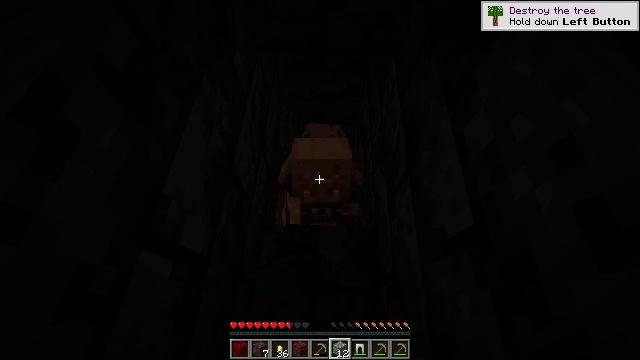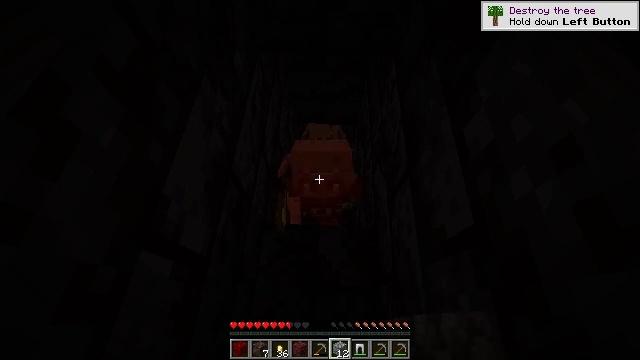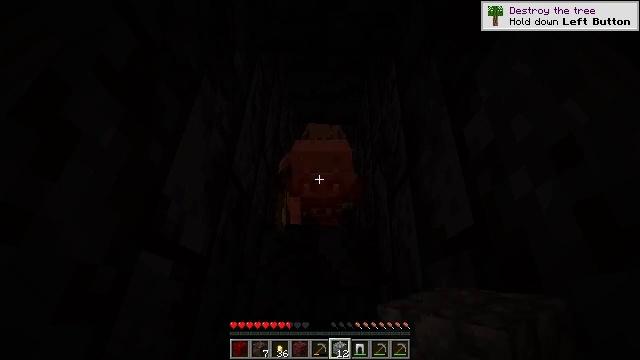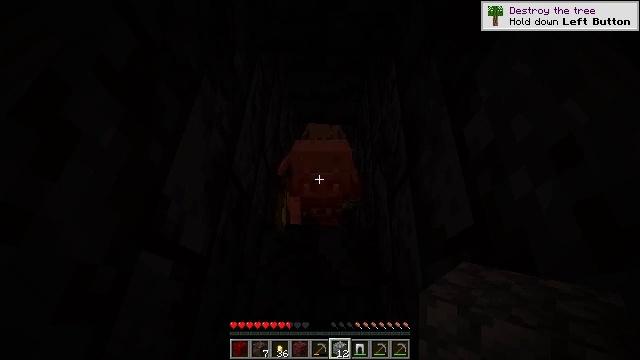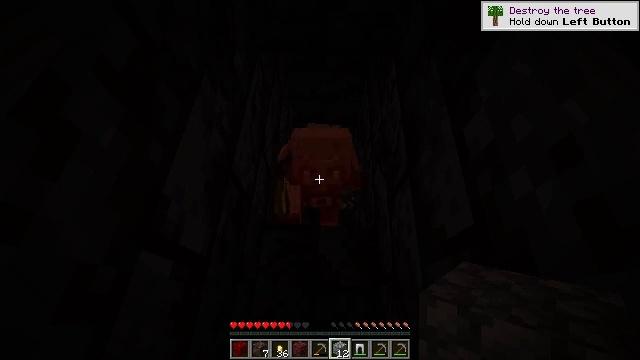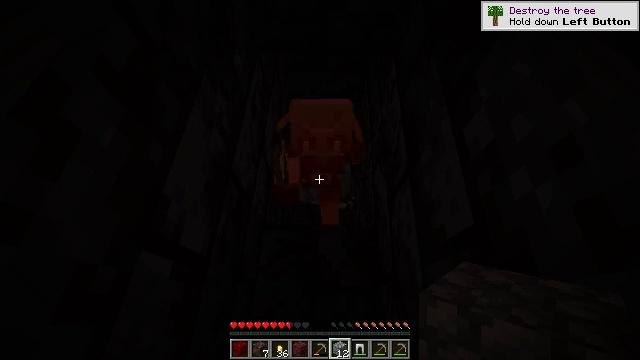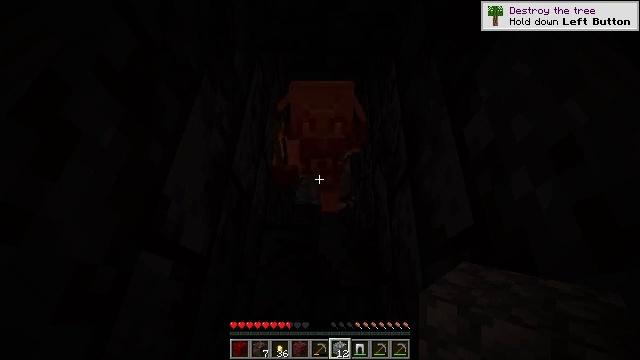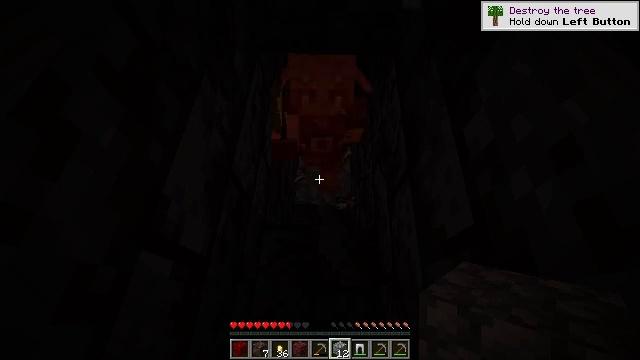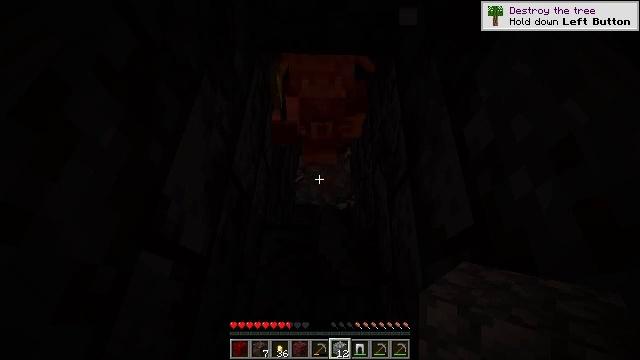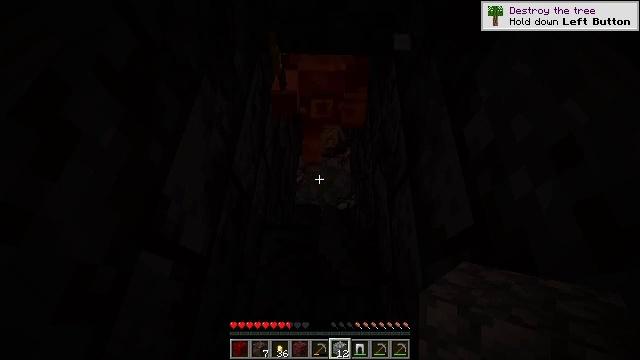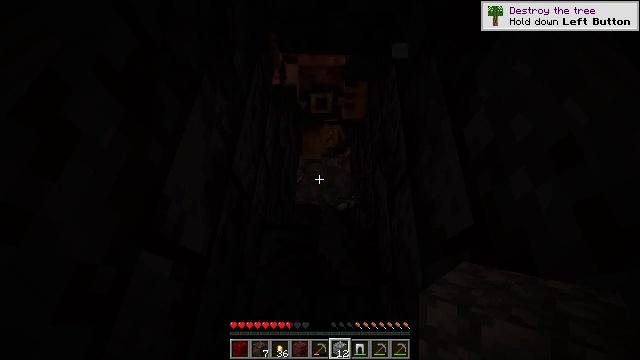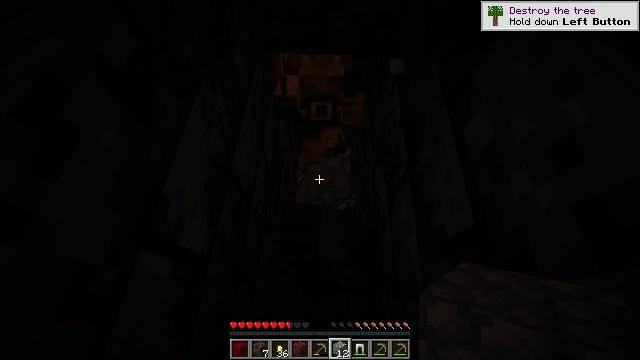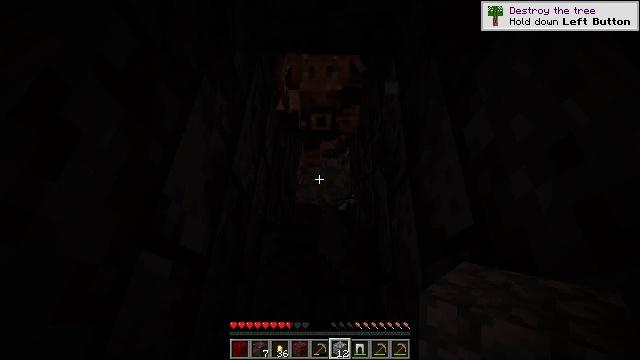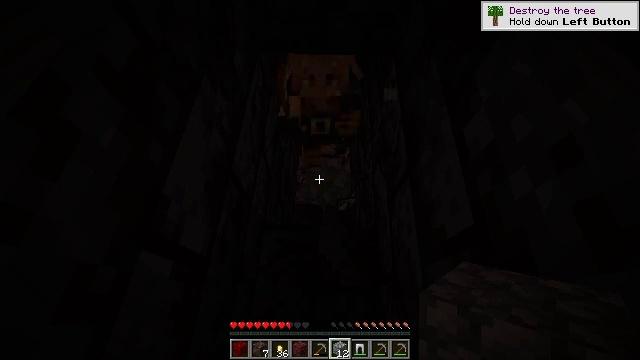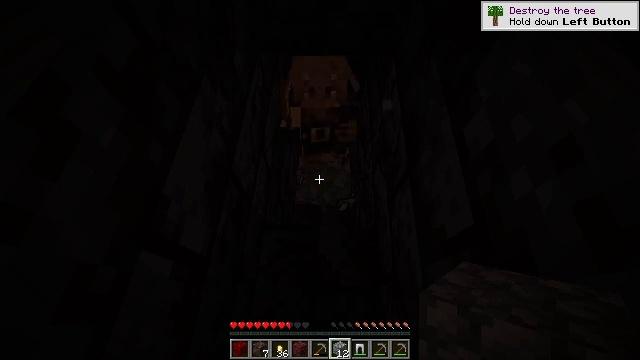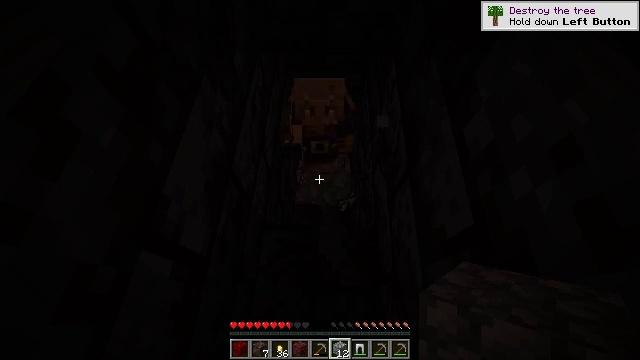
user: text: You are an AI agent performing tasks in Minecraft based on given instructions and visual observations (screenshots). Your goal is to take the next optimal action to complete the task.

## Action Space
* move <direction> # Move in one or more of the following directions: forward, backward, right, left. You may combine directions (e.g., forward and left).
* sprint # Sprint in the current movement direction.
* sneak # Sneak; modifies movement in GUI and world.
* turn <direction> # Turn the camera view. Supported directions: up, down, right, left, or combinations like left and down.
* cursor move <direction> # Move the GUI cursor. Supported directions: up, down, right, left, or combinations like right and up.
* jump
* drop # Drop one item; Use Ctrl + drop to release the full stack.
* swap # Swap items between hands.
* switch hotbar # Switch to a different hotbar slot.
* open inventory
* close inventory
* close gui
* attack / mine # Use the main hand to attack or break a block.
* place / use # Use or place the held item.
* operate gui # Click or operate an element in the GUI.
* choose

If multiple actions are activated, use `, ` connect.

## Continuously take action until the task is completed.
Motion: motion action
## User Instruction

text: Hunt the piglin brute.
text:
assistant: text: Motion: sneak
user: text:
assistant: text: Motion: sneak
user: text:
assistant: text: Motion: sneak
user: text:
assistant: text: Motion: sneak
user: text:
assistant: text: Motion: sneak
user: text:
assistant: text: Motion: sneak
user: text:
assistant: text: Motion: sneak
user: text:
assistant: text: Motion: sneak
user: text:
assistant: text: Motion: sneak
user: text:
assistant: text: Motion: sneak
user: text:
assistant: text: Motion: sneak
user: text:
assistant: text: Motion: sneak
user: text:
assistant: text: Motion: sneak
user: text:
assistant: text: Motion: sneak
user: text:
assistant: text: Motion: sneak
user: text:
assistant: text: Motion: sneak
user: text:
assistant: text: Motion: sneak
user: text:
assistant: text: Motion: sneak
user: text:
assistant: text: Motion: sneak
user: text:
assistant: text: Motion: sneak
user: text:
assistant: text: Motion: sneak
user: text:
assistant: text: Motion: sneak
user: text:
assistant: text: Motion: sneak
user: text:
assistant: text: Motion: sneak, attack / mine
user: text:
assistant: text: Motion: sneak, attack / mine
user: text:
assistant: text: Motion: sneak, attack / mine
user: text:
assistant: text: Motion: sneak
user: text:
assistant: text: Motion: sneak
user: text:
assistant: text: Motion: sneak
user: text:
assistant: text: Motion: sneak